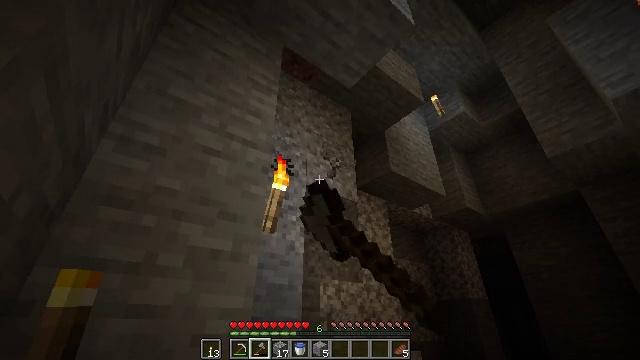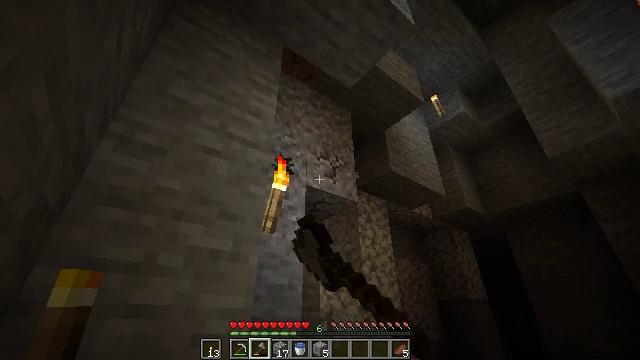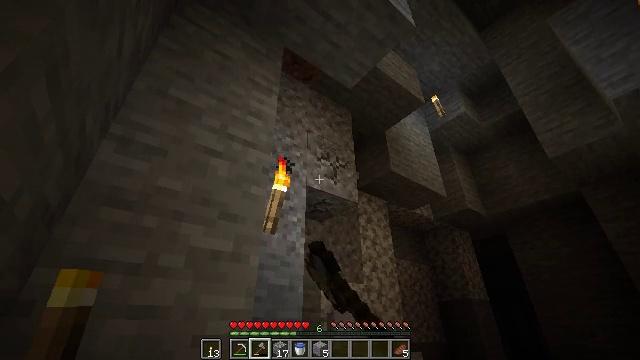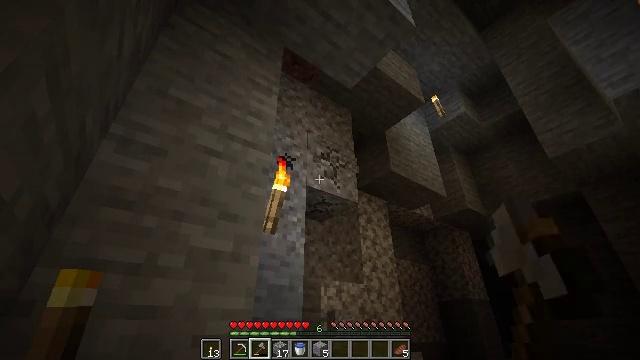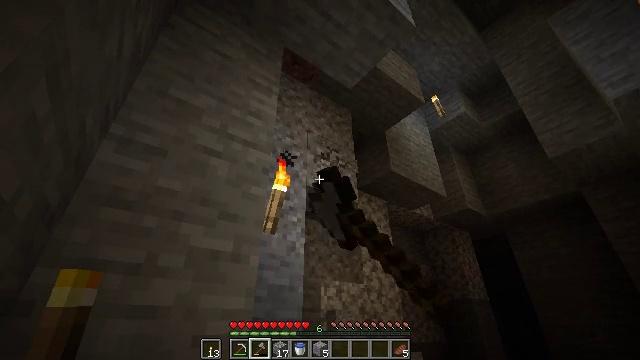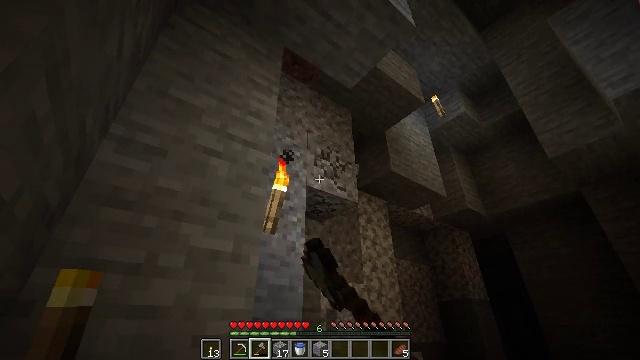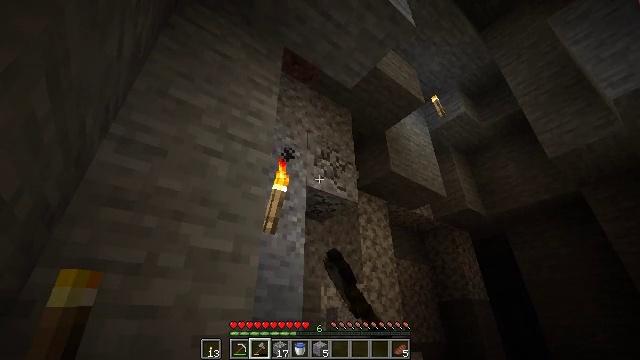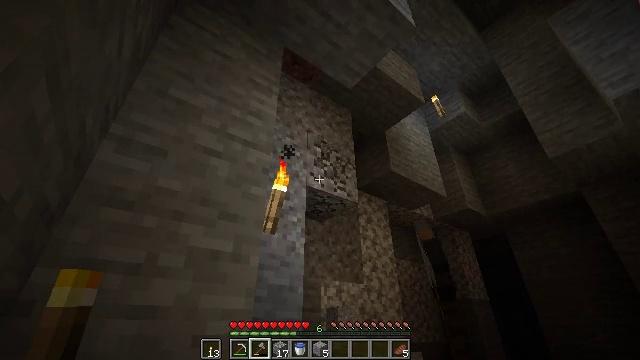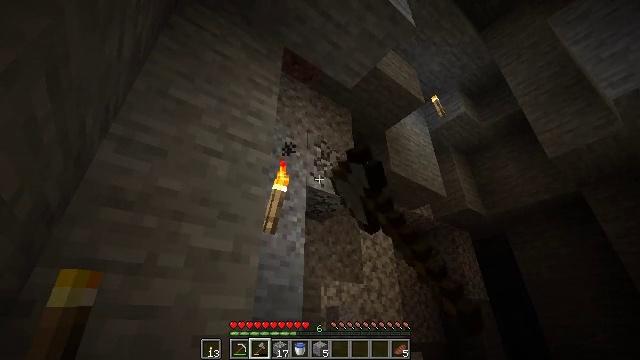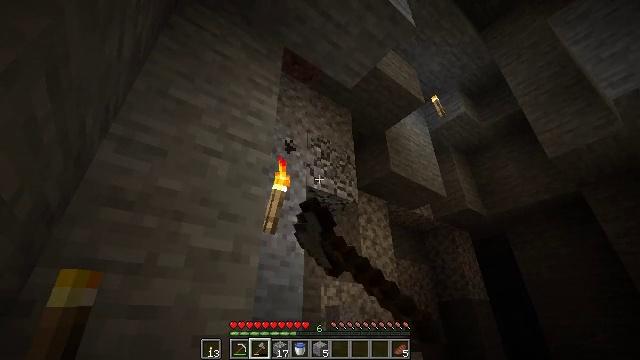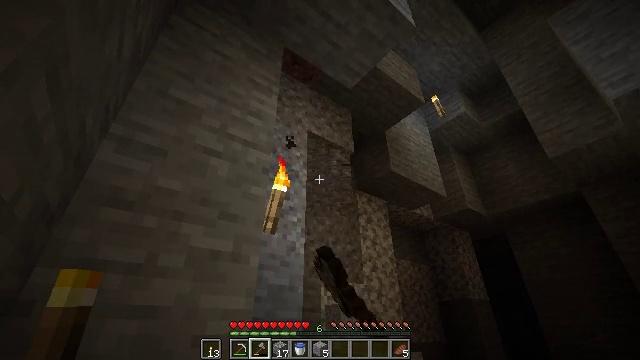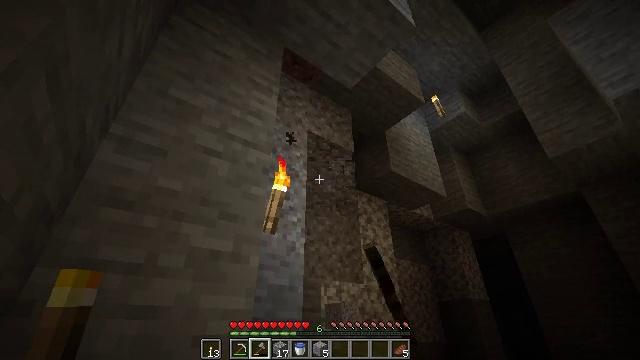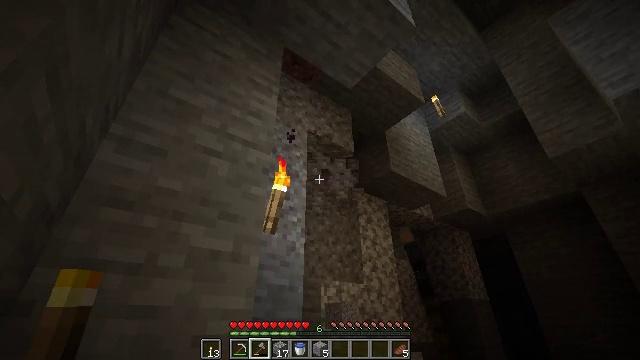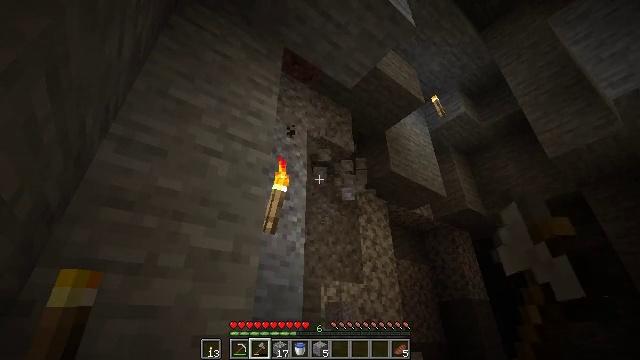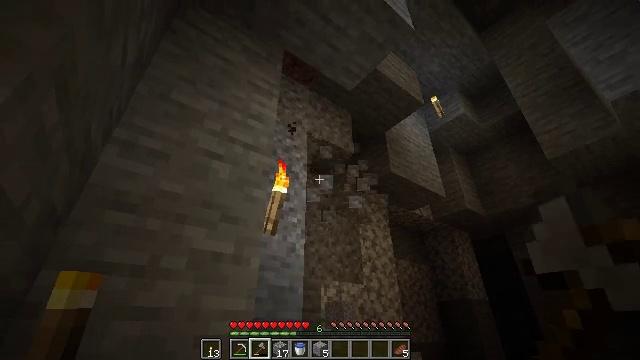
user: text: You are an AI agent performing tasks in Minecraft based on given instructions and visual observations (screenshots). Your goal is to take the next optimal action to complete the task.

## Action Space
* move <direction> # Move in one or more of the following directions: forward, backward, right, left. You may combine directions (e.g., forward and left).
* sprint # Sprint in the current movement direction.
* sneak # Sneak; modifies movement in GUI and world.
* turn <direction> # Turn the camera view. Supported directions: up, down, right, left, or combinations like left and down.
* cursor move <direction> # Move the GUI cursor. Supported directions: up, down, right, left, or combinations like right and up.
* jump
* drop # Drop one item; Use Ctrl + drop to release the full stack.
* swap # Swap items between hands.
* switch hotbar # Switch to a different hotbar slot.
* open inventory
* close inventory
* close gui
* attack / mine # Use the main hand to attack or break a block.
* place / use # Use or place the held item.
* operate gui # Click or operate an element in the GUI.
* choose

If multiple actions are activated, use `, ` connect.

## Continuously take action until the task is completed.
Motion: motion action
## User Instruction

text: Collect gravel for your inventory.
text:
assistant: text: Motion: sneak, attack / mine
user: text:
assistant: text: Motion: sneak, attack / mine
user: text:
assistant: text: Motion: sneak, attack / mine
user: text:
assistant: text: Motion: sneak, attack / mine
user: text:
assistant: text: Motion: sneak, attack / mine
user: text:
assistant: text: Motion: sneak, attack / mine
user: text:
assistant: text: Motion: sneak, attack / mine
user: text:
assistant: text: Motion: sneak, attack / mine
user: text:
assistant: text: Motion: sneak, attack / mine
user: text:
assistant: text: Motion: sneak, attack / mine
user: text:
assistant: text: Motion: sneak, attack / mine
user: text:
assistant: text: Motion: sneak, attack / mine
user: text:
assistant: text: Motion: sneak, attack / mine
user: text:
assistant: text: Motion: move back, sneak, attack / mine
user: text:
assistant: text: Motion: sneak